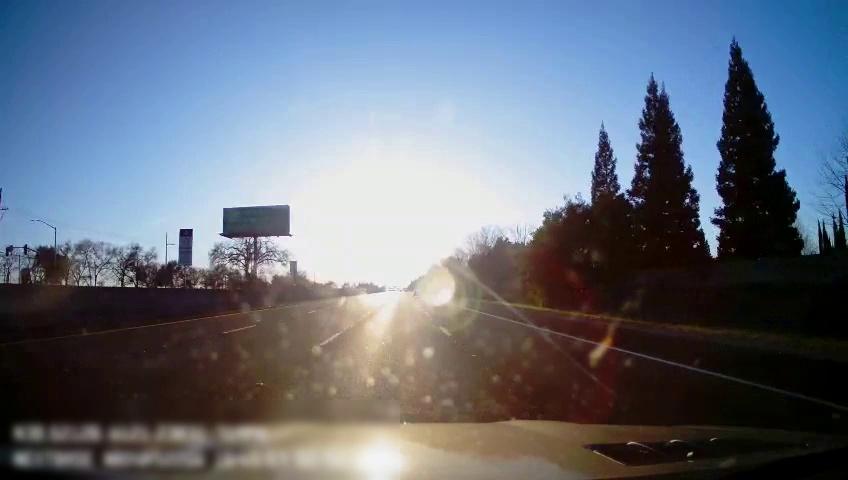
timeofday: Day
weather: Sunny
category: Drivable Space
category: Lanes | Alternate Lane
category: Lanes | Alternate Lane
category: Lanes | Current Lane
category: Lanes | Current Lane
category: Lanes | Alternate Lane
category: Traffic | Signs
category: Traffic | Lights